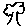
Label: tree